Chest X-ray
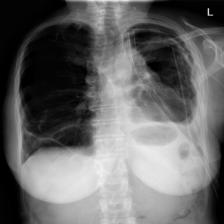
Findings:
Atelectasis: negative
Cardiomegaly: negative
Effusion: negative
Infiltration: negative
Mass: negative
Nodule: negative
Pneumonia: negative
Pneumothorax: positive
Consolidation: negative
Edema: negative
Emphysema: negative
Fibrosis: negative
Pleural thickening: negative
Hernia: negative